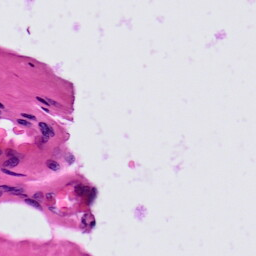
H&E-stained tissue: Prostate